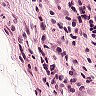
Metastatic tissue present: yes